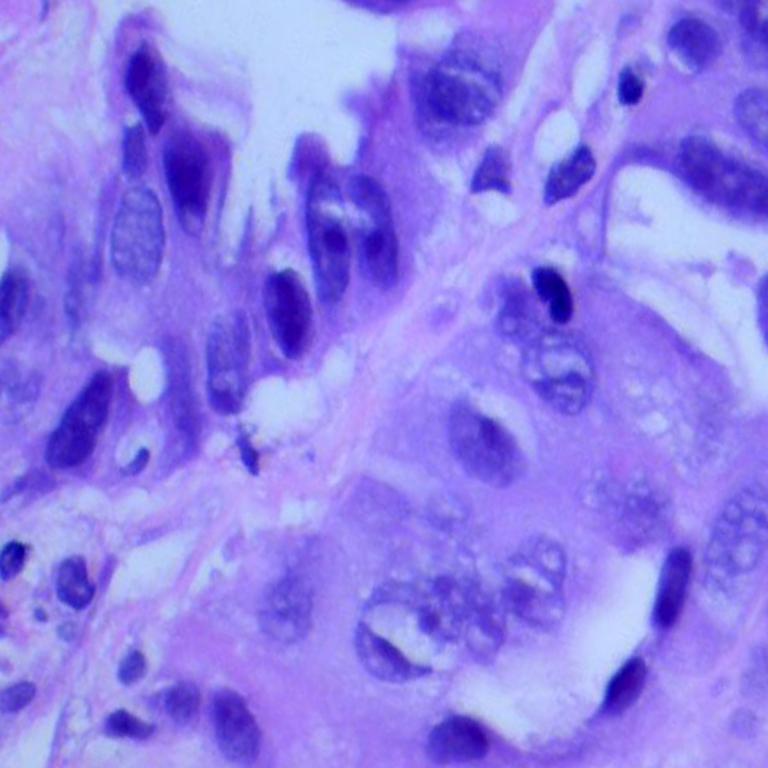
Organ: lung
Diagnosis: adenocarcinomas